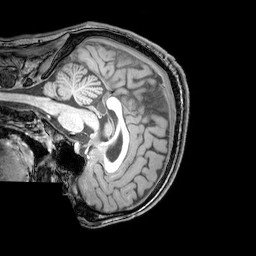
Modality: T1w
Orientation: sagittal
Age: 23
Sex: male
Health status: healthy
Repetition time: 0.081 s
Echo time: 0.037 s